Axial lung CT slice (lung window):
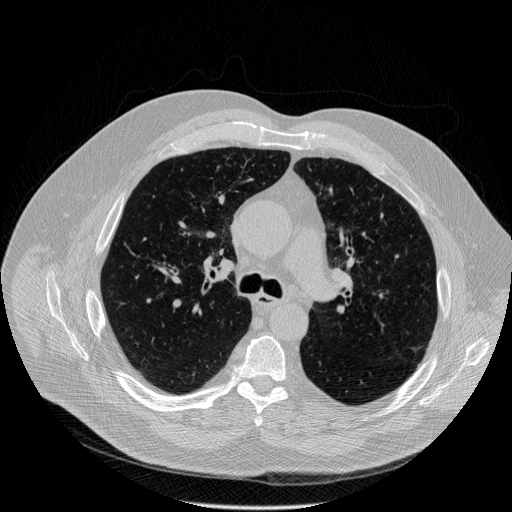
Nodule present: no